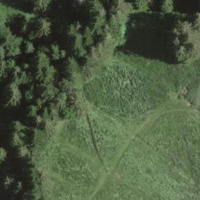
EUNIS habitat code: 25
Species observed at this site:
Cardamine pratensis